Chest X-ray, PA view. Patient: 33 years old, sex F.
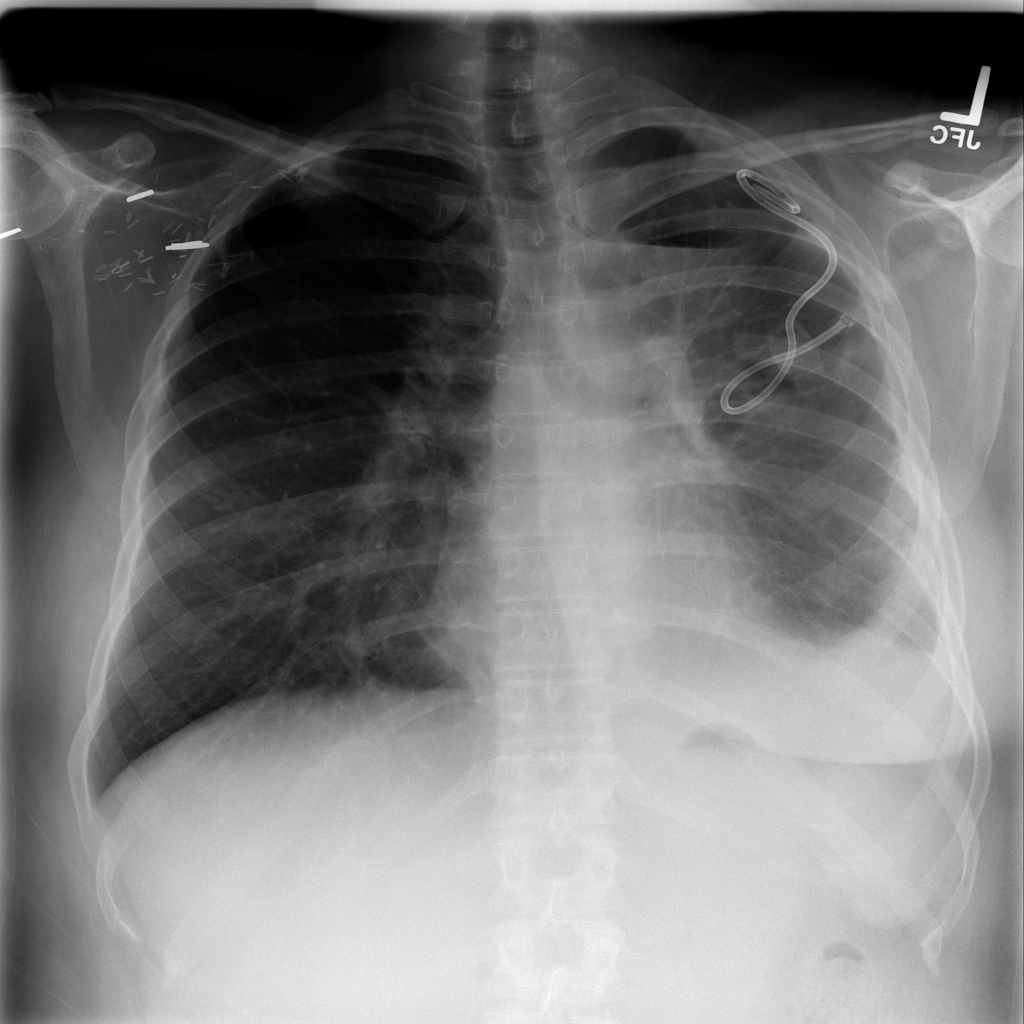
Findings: Pleural_Thickening